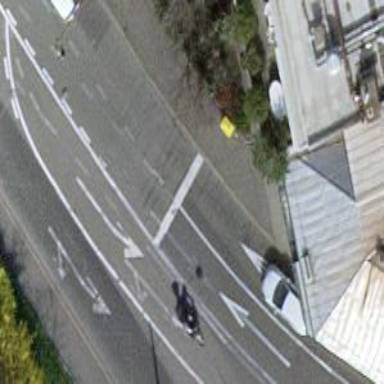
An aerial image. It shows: Asphalt road with primary highway designation. The left side has bus lane and shared cycle lane.